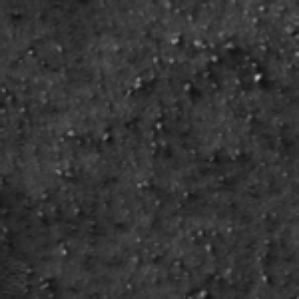
Label: frost